Field crop: maize
Growth stage: 2
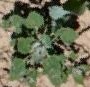
Species: chenopodium